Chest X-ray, PA view. Patient: 68 years old, sex F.
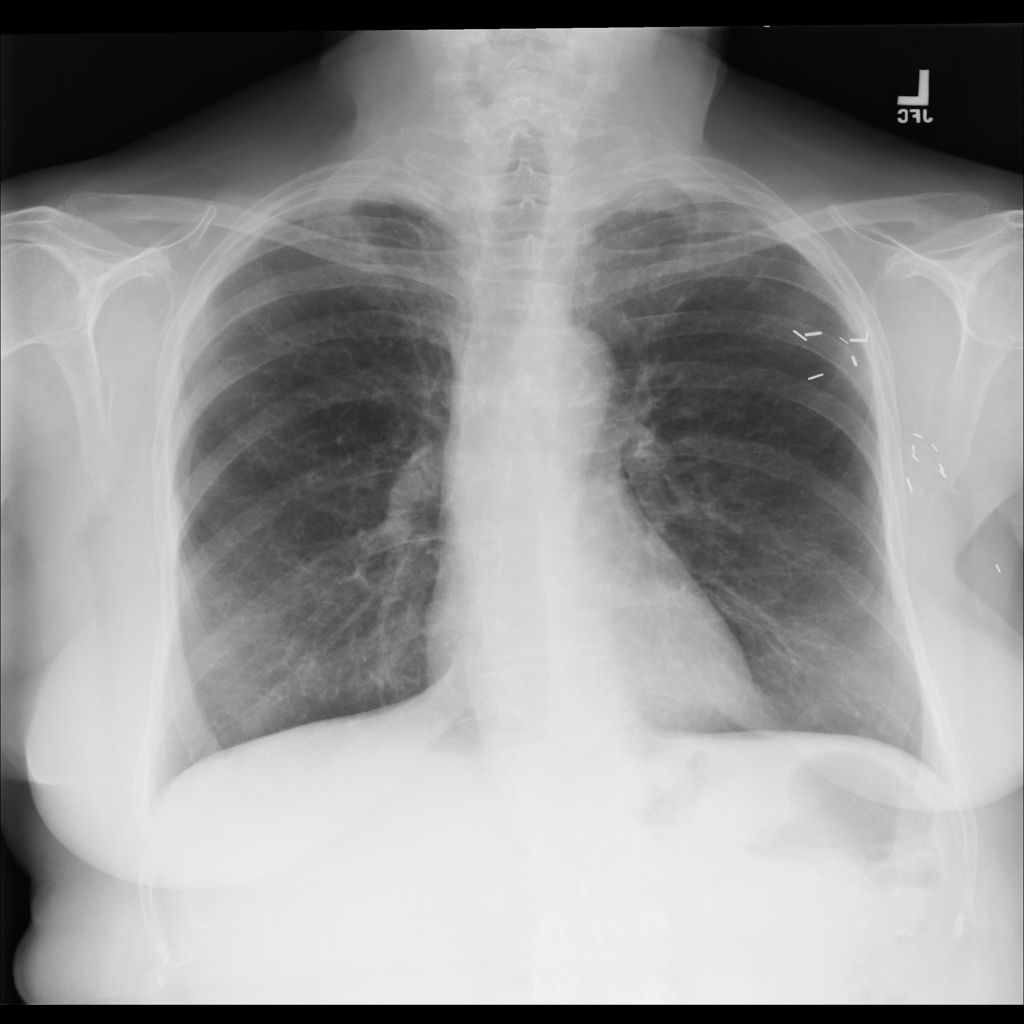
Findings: Pleural_Thickening